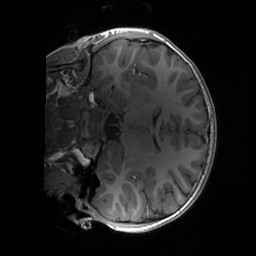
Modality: T1w
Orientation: coronal
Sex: male
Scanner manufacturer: siemens
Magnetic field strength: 3 T
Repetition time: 1.9 s
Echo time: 0.00243 s